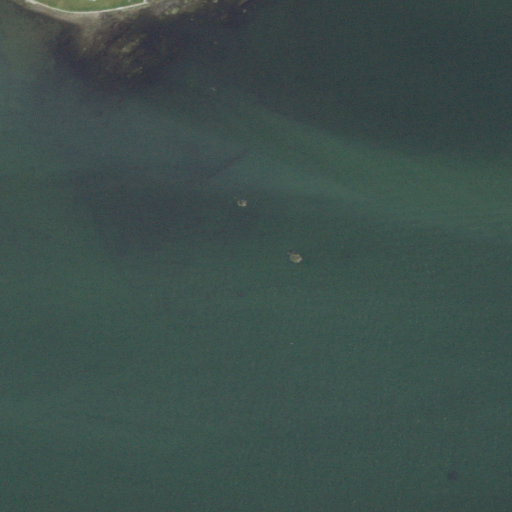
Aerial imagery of bar in New York named Table Rock containing open water, herbaceous wetlands, low intensity development, and medium intensity development